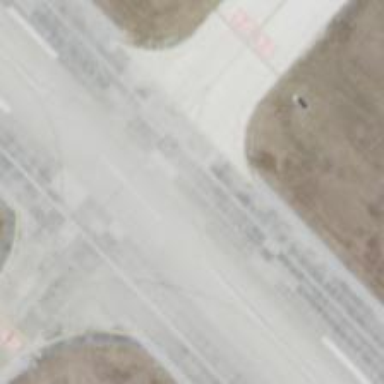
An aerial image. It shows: Taxiway at the airport with asphalt surface.